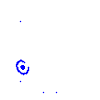
Particle: pion